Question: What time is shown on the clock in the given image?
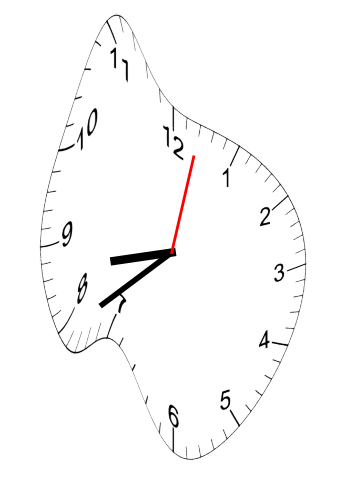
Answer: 08:39:02